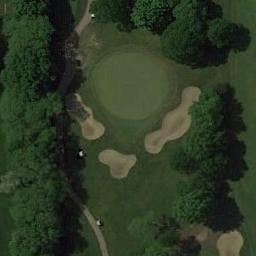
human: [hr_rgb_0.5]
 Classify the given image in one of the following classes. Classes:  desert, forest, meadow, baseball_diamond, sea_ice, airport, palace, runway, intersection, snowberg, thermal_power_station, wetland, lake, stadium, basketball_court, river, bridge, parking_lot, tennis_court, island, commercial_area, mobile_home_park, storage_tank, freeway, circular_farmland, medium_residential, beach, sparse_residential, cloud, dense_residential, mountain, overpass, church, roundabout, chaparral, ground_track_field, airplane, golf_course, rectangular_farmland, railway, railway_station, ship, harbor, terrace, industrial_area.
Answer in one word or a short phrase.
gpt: golf_course